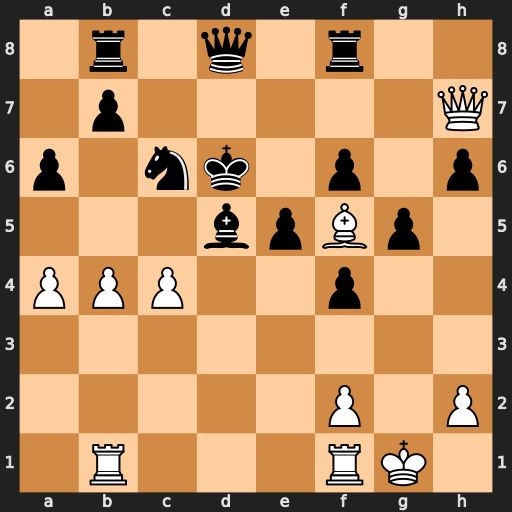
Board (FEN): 1r1q1r2/1p5Q/p1nk1p1p/3bpBp1/PPP2p2/8/5P1P/1R3RK1
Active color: w
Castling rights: -
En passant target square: -
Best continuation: c5#